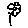
Label: flower